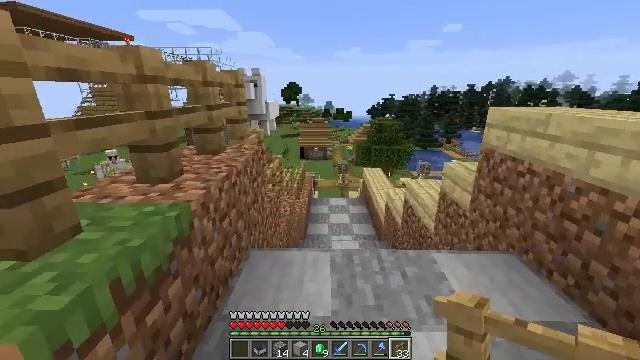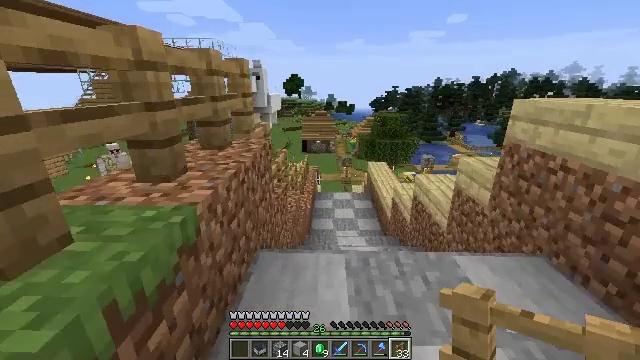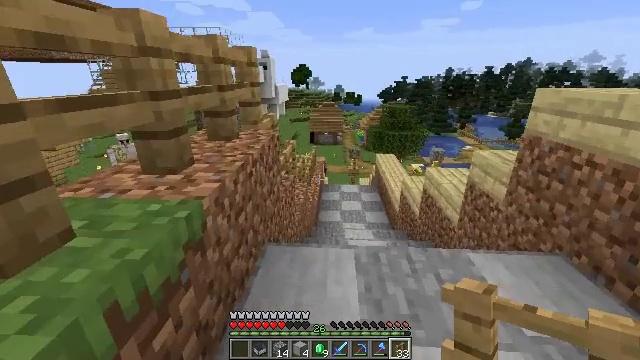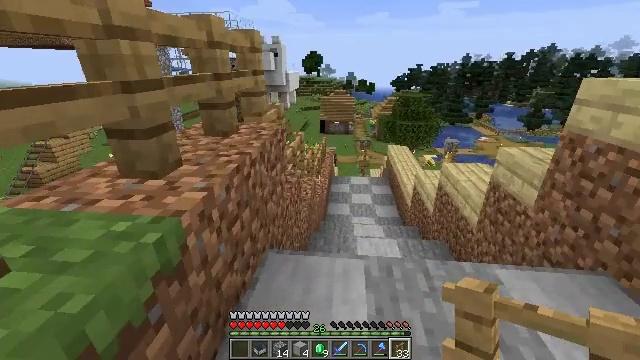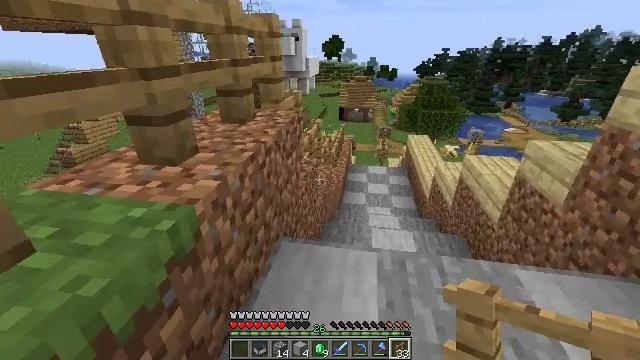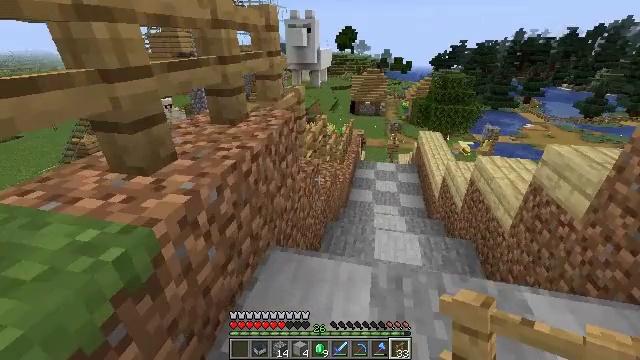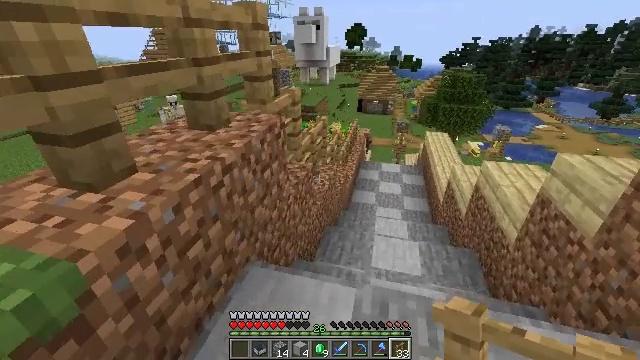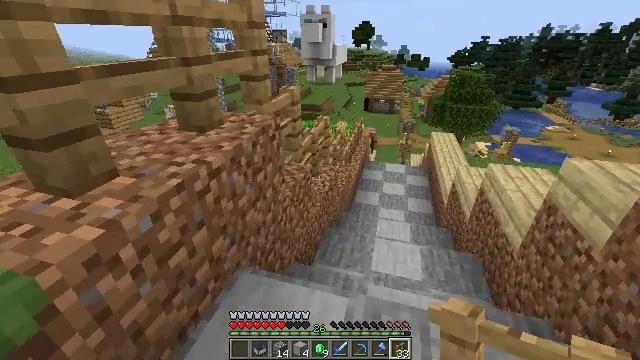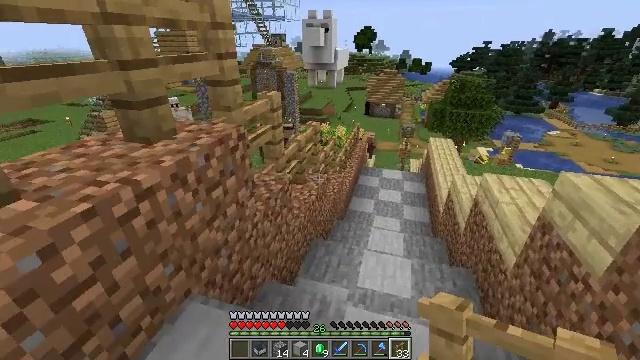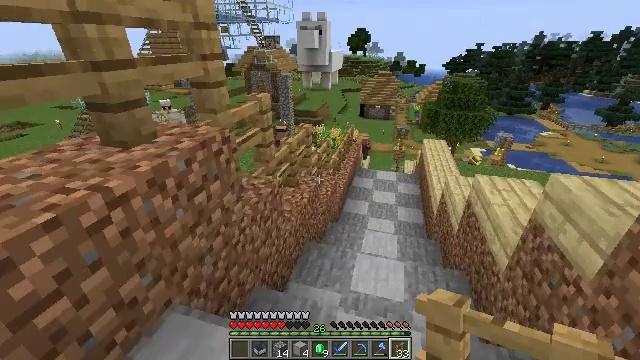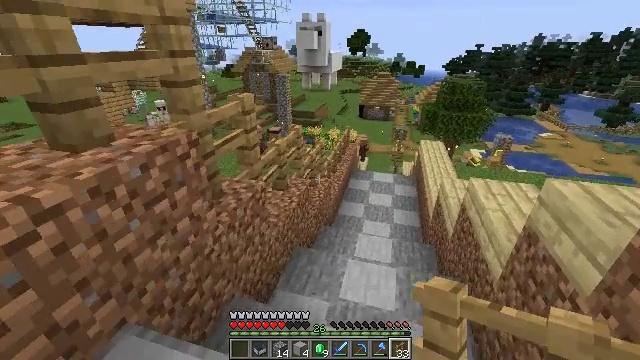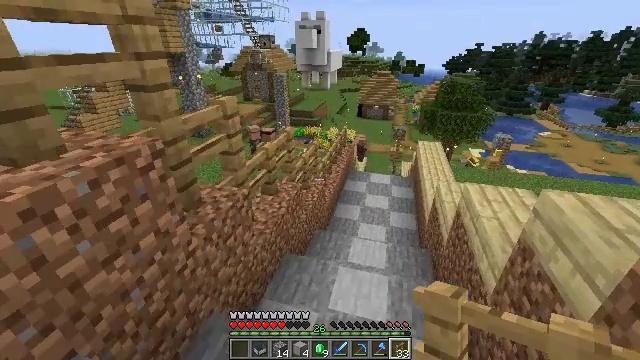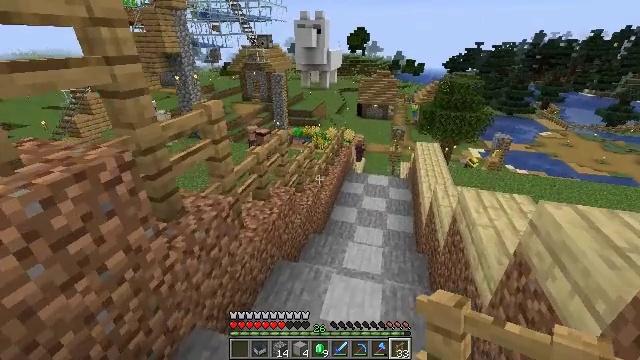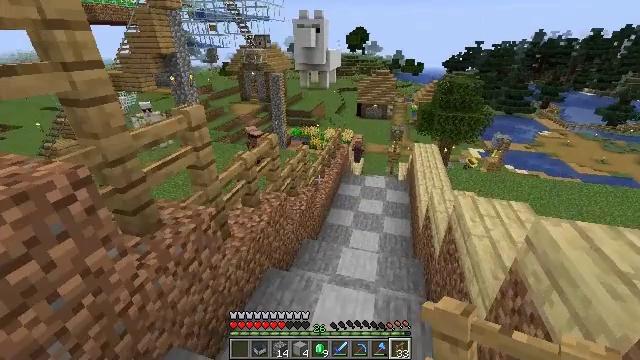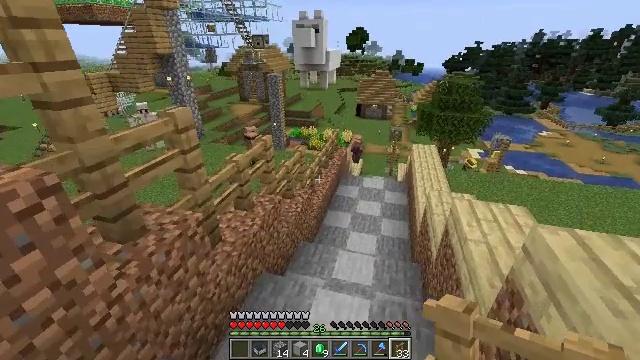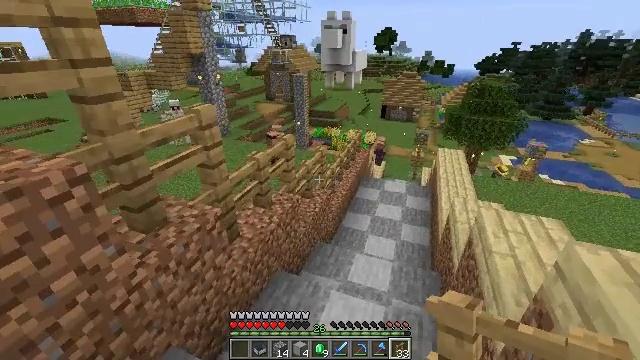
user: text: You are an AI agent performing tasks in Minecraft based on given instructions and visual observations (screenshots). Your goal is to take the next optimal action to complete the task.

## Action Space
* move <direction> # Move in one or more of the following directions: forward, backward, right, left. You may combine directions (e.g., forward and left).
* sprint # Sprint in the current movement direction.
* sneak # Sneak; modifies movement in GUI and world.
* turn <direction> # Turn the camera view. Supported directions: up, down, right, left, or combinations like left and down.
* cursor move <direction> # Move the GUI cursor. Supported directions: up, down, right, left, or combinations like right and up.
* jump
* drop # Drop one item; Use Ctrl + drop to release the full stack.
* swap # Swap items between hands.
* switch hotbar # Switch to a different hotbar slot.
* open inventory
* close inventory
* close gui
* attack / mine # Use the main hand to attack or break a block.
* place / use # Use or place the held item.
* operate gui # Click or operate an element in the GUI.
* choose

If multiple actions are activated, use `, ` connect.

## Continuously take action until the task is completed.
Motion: motion action
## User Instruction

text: Gather birch slab by attacking it.
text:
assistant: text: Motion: move forward, turn down
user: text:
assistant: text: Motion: move forward, turn left and down
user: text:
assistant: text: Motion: move forward and move right, turn left and down
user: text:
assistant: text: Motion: move forward and move right, turn left and down
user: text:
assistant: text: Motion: move forward and move right, turn left and down
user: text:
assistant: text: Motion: move forward and move right, sprint, turn left
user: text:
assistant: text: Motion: move forward and move right, sprint, turn left
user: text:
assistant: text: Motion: move forward and move right, sprint
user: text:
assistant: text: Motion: move forward and move right, sprint, turn right
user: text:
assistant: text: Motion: move forward and move right, sprint
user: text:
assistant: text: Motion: move forward and move right, sprint
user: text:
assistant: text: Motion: move forward and move right, sprint
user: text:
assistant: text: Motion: move forward and move right, sprint
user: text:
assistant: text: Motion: no_op
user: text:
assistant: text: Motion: turn left
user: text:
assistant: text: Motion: turn left
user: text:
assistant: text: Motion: turn left
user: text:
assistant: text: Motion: no_op
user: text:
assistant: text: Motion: move forward
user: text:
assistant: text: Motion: move forward
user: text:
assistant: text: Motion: move forward
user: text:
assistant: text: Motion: move forward, turn right
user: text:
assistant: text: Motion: move forward, turn right and down
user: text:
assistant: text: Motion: move forward, sprint, turn right and down
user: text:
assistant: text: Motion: move forward, sprint, turn right
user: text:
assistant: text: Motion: move forward, sprint, turn right
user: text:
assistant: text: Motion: move forward
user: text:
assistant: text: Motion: move forward
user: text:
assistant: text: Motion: move forward and move right
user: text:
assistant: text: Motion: move forward and move right